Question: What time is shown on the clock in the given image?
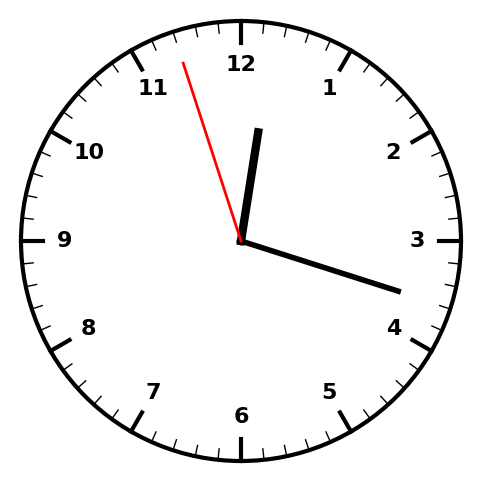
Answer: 12:17:57